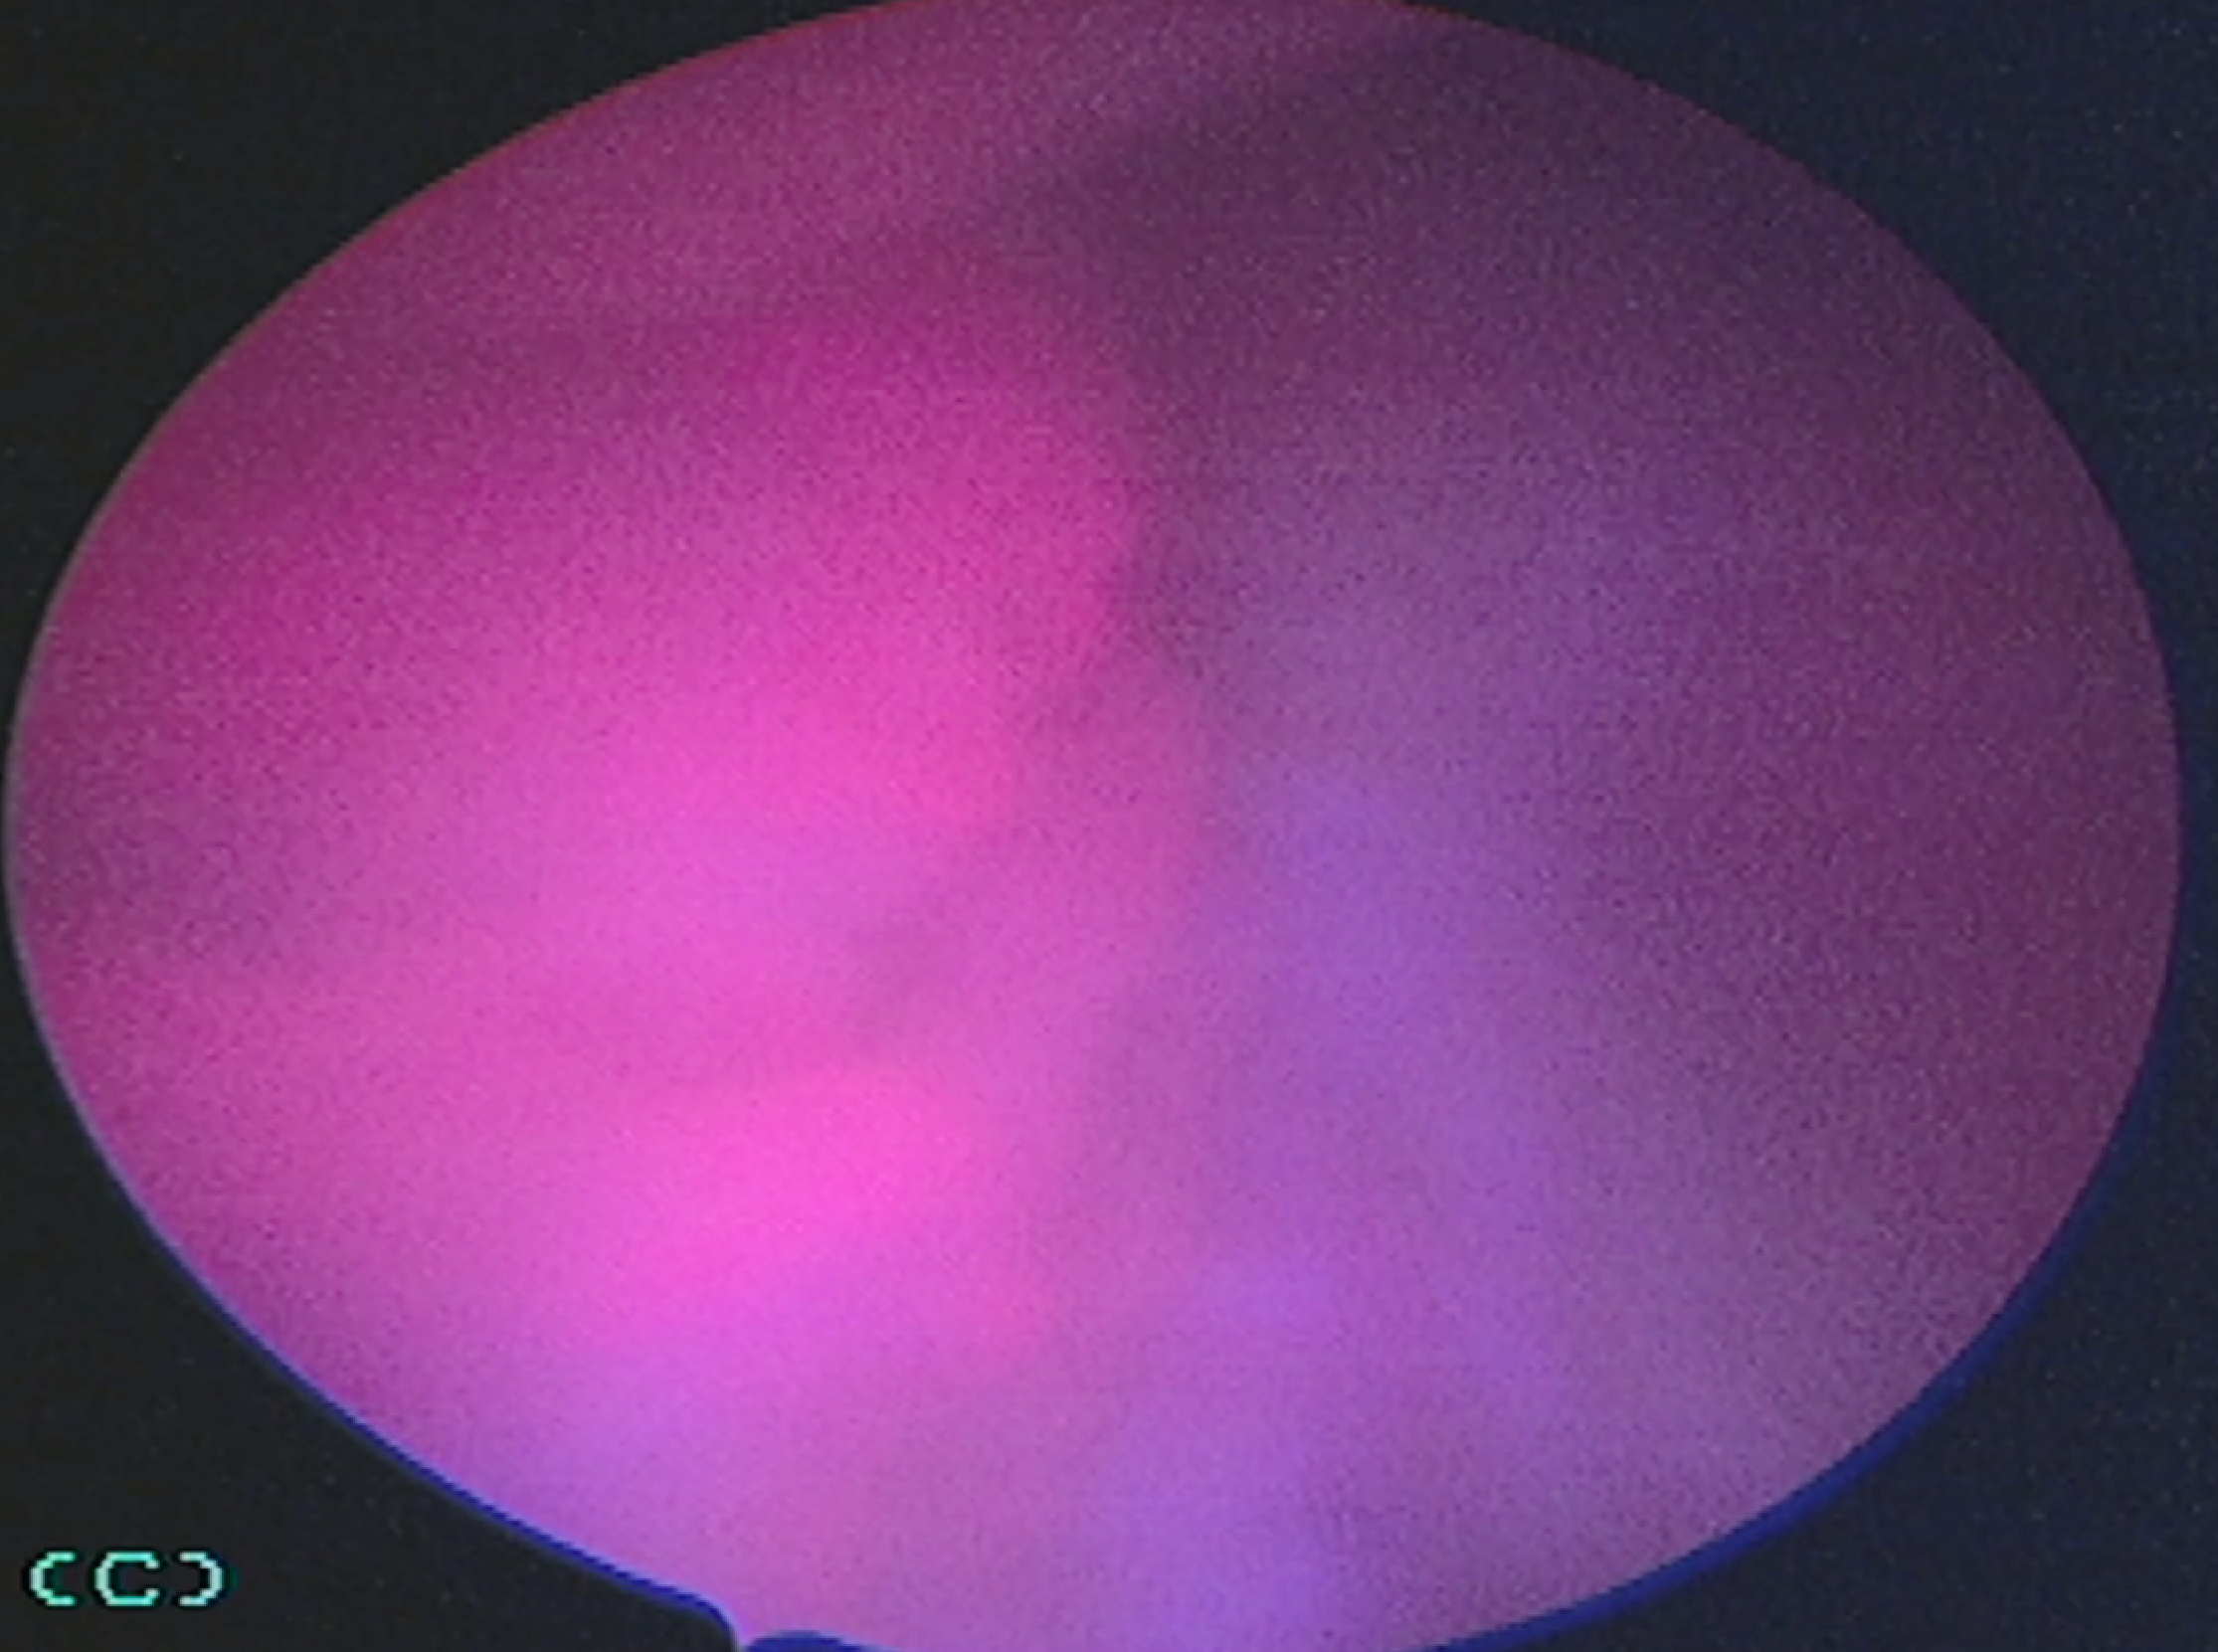
Modality: BLC
Class: Malignant
Subclass: HighGradePapillary
Lesion: L2
Stage: Ta
Morphology: Non-papillary
Bladder cancer association: Yes